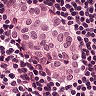
Metastatic tissue present: yes